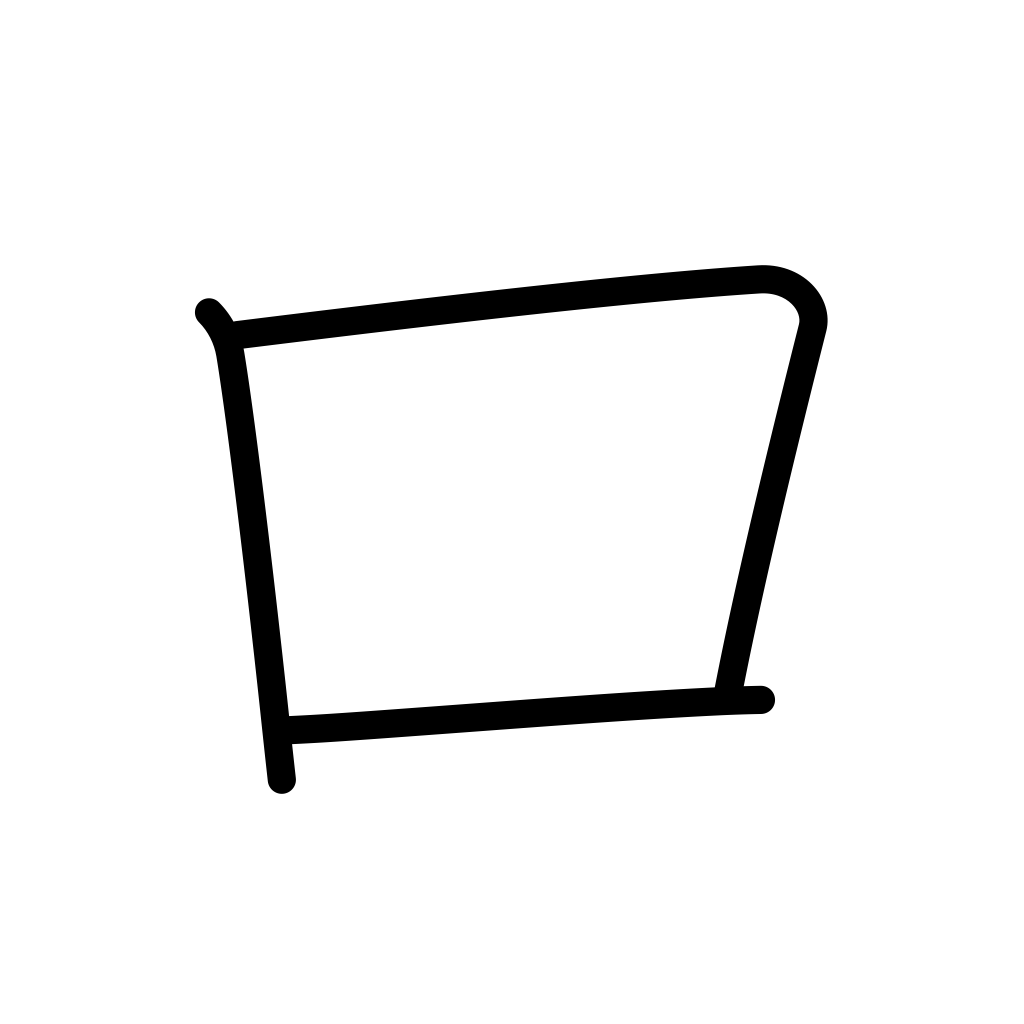
Meaning: mouth